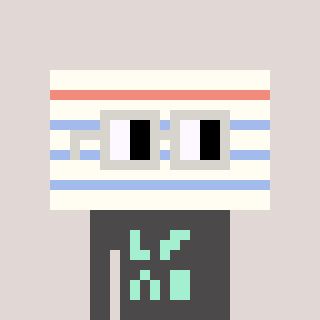
a pixel art character with square light gray glasses, a empty notebook page-shaped head and a grayscale-colored body on a warm background